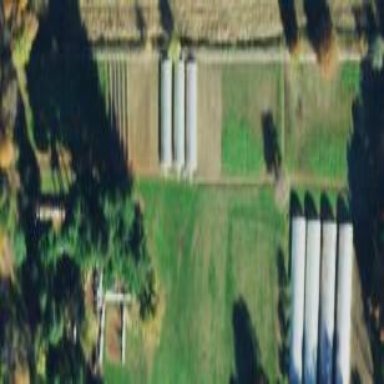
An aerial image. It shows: Farmyard area.